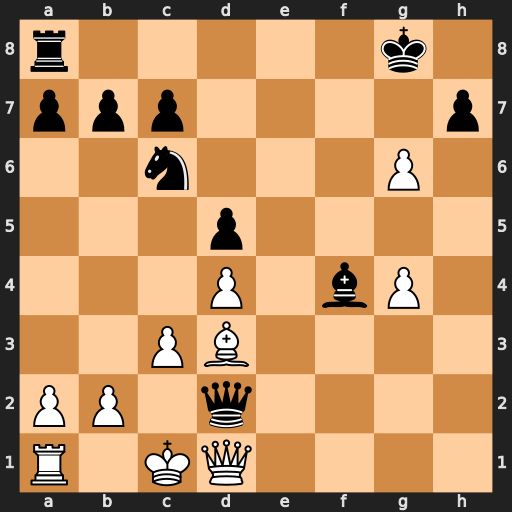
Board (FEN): r5k1/ppp4p/2n3P1/3p4/3P1bP1/2PB4/PP1q4/R1KQ4
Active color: w
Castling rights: -
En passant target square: -
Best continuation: Qxd2 Bxd2+ Kxd2